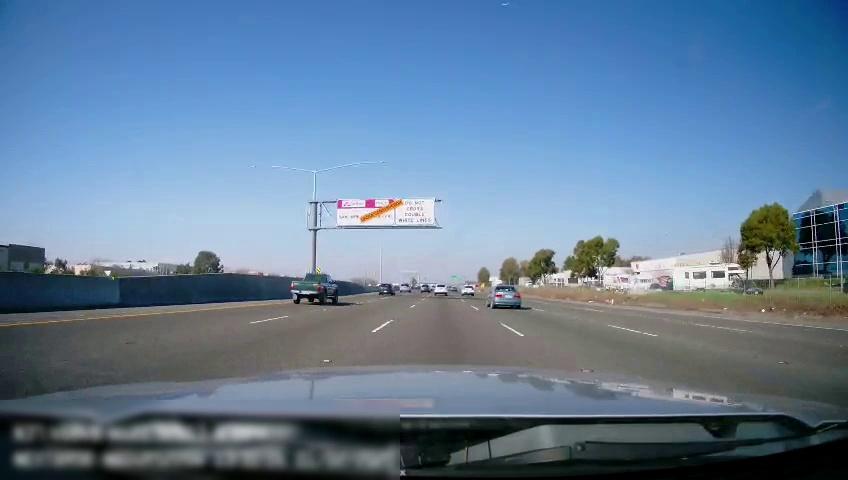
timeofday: Day
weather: Sunny
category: Drivable Space
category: Vehicles | Bus
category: Vehicles | Car
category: Vehicles | Truck
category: Vehicles | Truck
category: Vehicles | Car
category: Vehicles | SUV
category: Vehicles | SUV
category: Vehicles | Car
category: Vehicles | Truck
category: Vehicles | SUV
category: Vehicles | Car
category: Lanes | Current Lane
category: Lanes | Current Lane
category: Lanes | Alternate Lane
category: Lanes | Alternate Lane
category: Lanes | Alternate Lane
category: Lanes | Alternate Lane
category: Lanes | Alternate Lane